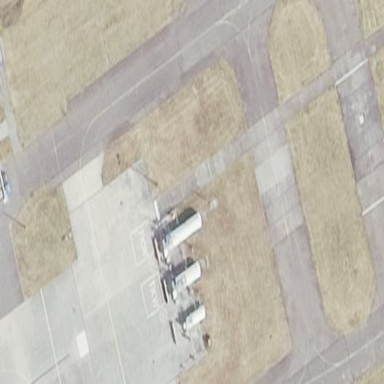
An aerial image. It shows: Airport facility for fuel storage.